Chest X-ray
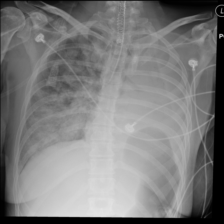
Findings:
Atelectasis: negative
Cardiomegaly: negative
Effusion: negative
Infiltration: negative
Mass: negative
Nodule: negative
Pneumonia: negative
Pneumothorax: negative
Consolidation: negative
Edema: positive
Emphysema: negative
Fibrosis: negative
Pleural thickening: negative
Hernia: negative